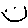
Label: smiley face